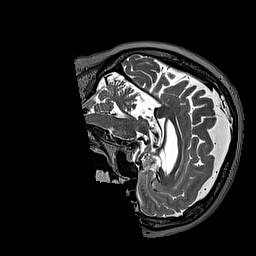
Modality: T2w
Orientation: sagittal
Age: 46
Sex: female
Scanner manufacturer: siemens
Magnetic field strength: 3 T
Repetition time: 3.2 s
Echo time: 0.567 s